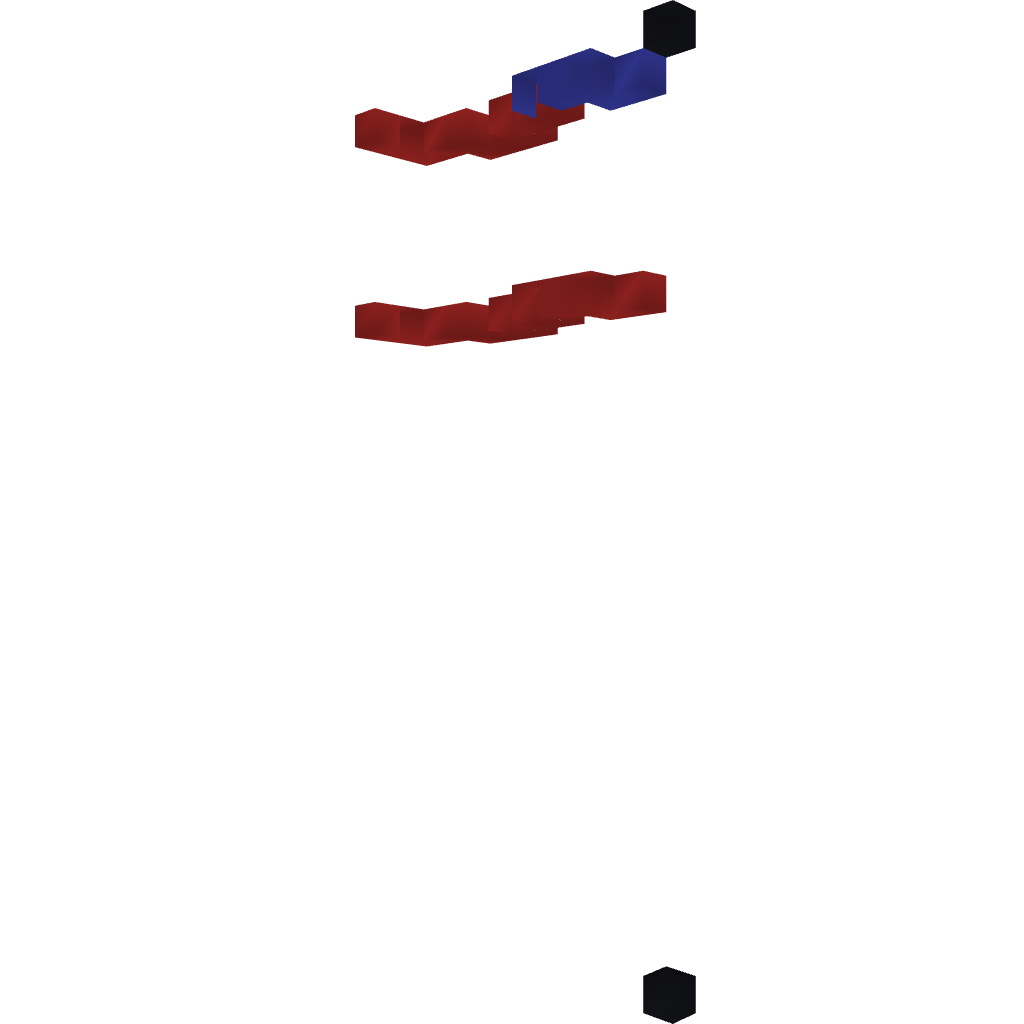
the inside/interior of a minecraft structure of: USA Flag!